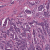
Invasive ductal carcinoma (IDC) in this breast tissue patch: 1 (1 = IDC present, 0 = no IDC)